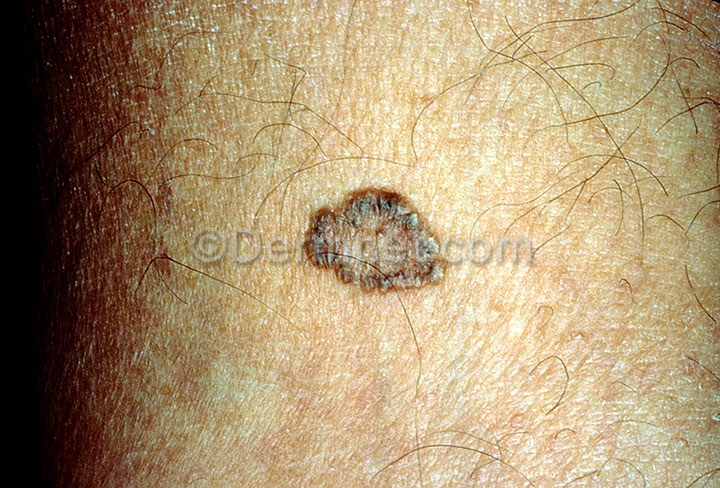
Disease: Actinic Keratosis Basal Cell Carcinoma and other Malignant Lesions